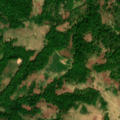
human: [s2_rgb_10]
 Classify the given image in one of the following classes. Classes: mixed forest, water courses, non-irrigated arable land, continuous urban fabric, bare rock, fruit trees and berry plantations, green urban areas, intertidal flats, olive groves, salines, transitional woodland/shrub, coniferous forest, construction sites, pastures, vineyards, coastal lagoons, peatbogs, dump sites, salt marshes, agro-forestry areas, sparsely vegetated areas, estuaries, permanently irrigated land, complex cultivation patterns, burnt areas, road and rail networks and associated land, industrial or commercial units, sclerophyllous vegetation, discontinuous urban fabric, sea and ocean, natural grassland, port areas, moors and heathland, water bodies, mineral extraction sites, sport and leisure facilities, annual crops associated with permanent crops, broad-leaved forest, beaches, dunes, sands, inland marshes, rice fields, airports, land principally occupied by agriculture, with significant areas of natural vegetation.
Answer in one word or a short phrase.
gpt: land principally occupied by agriculture, with significant areas of natural vegetation, broad-leaved forest, natural grassland